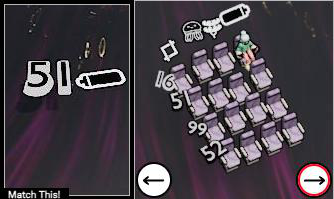
Task: seats
Answer: no